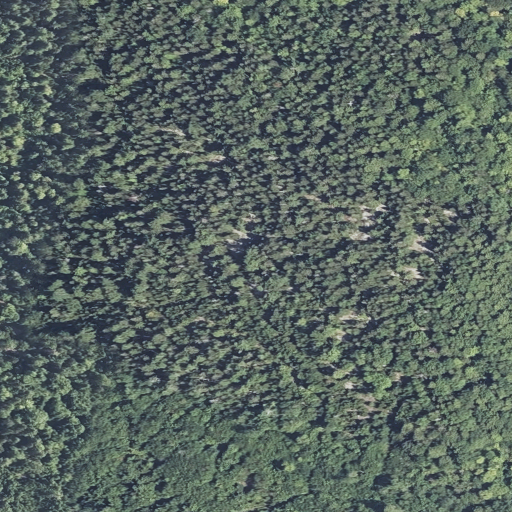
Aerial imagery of mountain in Maine named Deer Hill containing evergreen forest, mixed forest, deciduous forest, and shrub